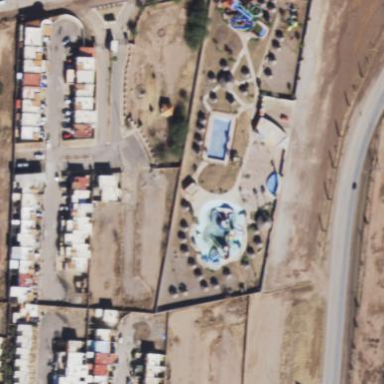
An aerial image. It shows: Water park offering swimming as the main sport activity.